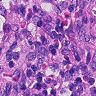
Metastatic tissue present: no